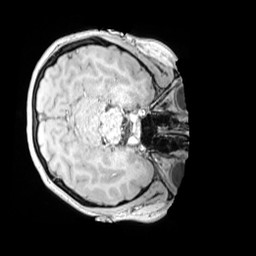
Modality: MP2RAGE
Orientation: axial
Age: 12
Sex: female
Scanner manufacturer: siemens
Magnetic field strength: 3 T
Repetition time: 4 s
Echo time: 0.00303 s